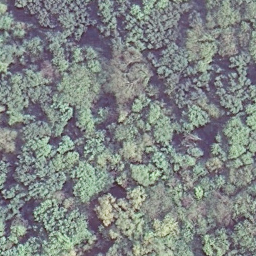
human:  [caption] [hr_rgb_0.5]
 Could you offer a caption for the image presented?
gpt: This is a dense forest with emerald green plants .

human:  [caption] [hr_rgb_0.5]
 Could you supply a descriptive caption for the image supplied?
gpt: Lots of emerald green plants constitute a dense forest .

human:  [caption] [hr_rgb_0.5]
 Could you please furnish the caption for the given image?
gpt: There are lots of emerald green plants in the forest .

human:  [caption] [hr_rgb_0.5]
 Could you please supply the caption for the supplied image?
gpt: Lots of emerald green plants in the dense forest .

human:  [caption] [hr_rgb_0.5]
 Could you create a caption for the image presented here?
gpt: It is a dense forest .